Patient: sex F, age 75
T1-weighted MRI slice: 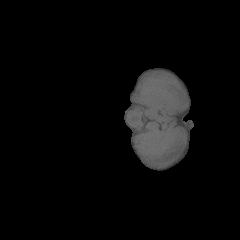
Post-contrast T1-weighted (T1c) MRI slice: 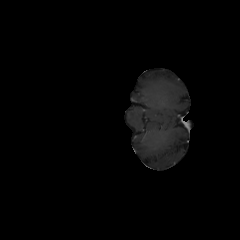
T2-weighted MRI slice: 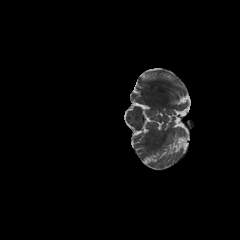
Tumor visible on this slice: no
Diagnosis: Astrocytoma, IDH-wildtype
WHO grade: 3